Question: anyone knows how to write a function in matlab to segment the cells and compute the average
cell area using the <URL>?
any help would be much appreciated. Thank you!
Here is an image of yeast cells

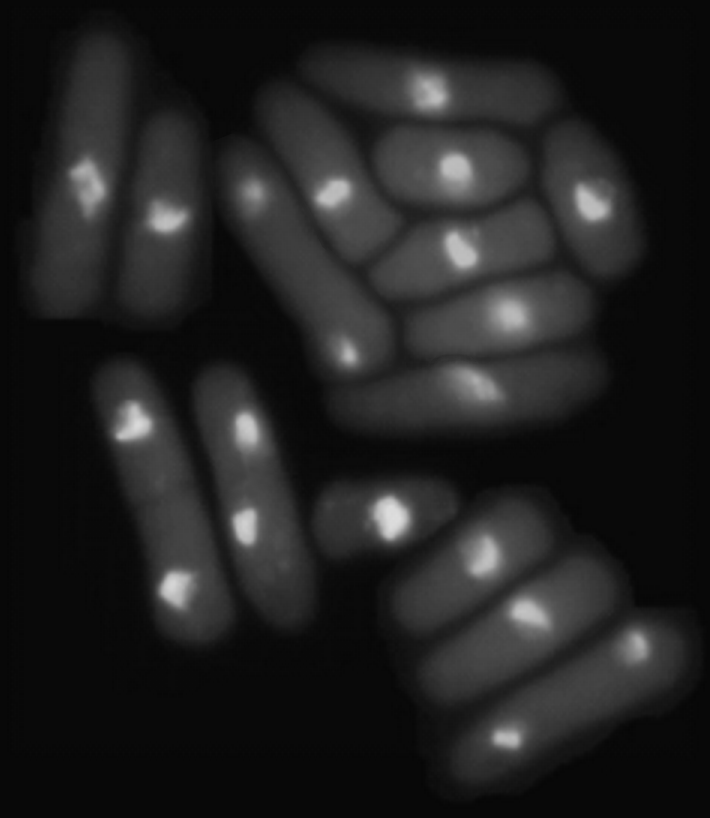
Answer: Here's one way to segment the image using watershed. There's plenty more you could do (e.g. fuse cells with two nuclei if they haven't completed cytokinesis yet), but the steps below should give you a first idea.
(1) Determine cell-background threshold, cell-nucleus threshold
'''
%# read image
img = imread('http://i.stack.imgur.com/nFDkX.png');
%# normalize to 0...1
imgN = double(img-min(img(:)))/(max(img(:)-min(img(:))));
th1=graythresh(imgN);
th2 = graythresh(imgN(imgN>th1));
cellMsk = imgN>th1;
nucMsk = imgN>th2;
figure,imshow(cellMsk+nucMsk,[])
'''

(2) Smooth the raw image (to avoid oversegmentation) and impose nuclei as minima
'''
[xx,yy]=ndgrid(-5:5,-5:5);
gf = exp((-xx.^2-yy.^2)/20);
filtImg = conv2(imgN,gf,'same');
figure,imshow(filtImg,[])
filtImgM = imimposemin(-filtImg,nucMsk);
'''

(3) Watershed, mask cells, and display
'''
ws = watershed(filtImgM);
ws(~cellMsk) = 0;
lblImg = bwlabel(ws);
figure,imshow(label2rgb(lblImg,'jet','k','shuffle'));
'''

(4) Now you can use <URL> on the labeled image to extract the statistics you want.